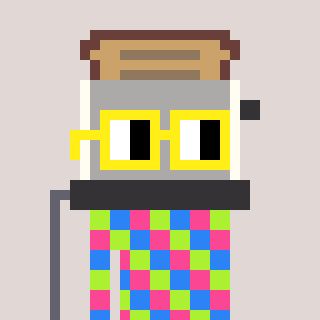
a pixel art character with square yellow glasses, a toaster-shaped head and a grayscale-colored body on a warm background